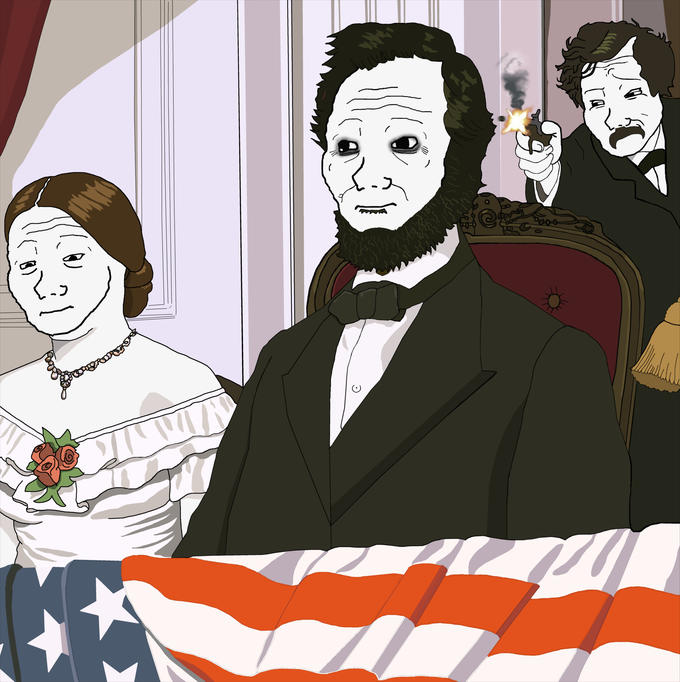
Label: 5_Wojak_with_Background